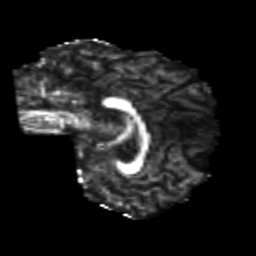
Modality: FA
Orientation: sagittal
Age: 24
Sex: female
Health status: healthy
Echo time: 0.074 s